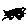
Label: tree